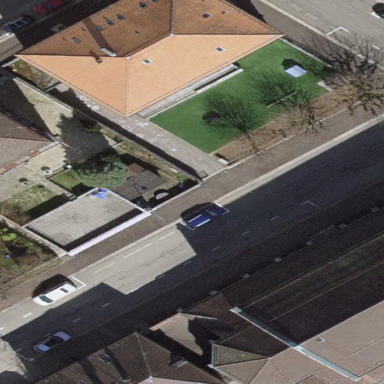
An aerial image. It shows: Parking available on the street side.